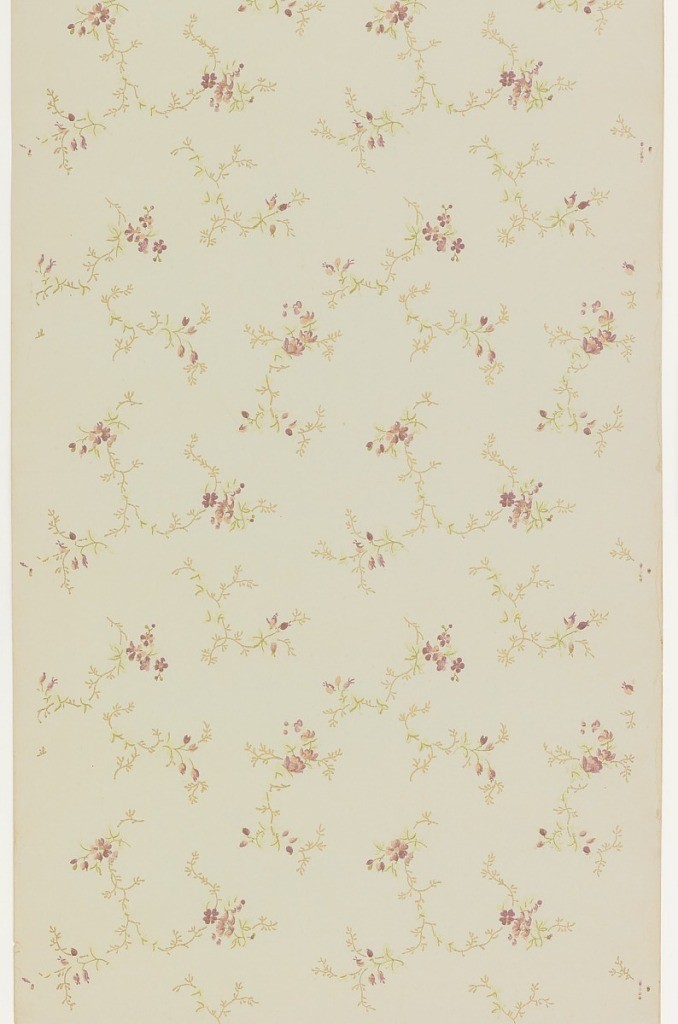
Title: Ceiling paper
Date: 1905–1915
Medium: Machine-printed paper, liquid mica
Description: Seemingly random placement of floral springs with purple flowers. Printed on pale green ground.